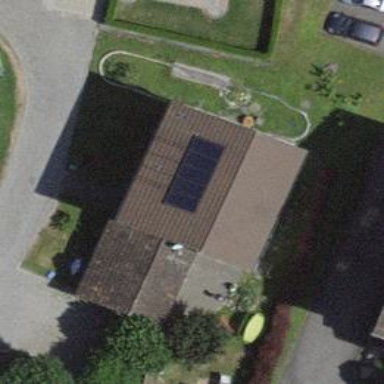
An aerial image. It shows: Solar power generator using photovoltaic panels.